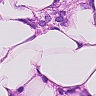
Metastatic tissue present: yes